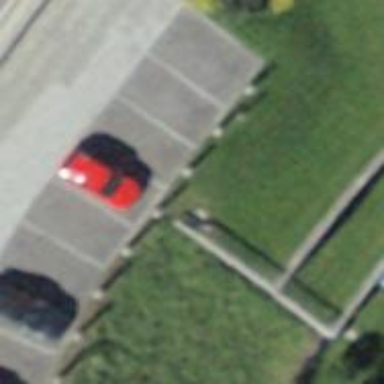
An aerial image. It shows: Charging station.